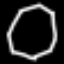
Label: octagon